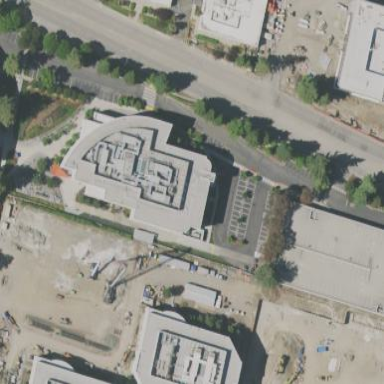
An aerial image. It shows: Commercial building being used as office.